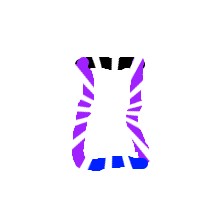
Shape: rectangle